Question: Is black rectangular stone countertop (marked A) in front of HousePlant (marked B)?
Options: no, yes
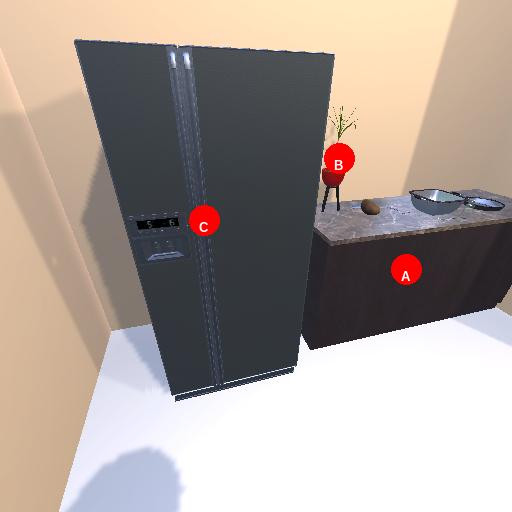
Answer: no